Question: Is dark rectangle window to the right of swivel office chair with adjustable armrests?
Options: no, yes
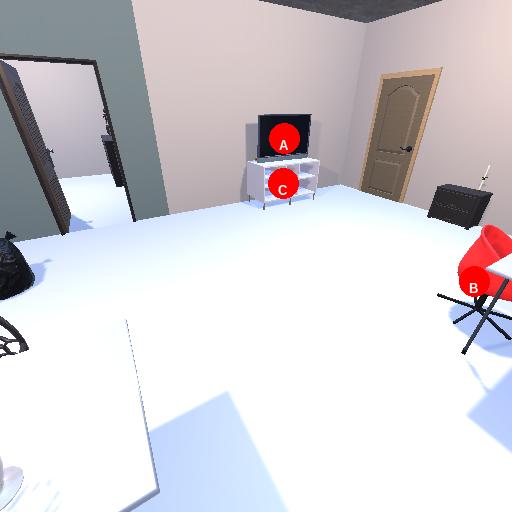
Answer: no